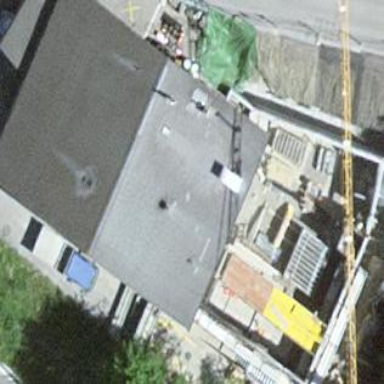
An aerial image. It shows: Building housing car shop.